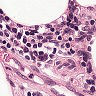
Metastatic tissue present: no